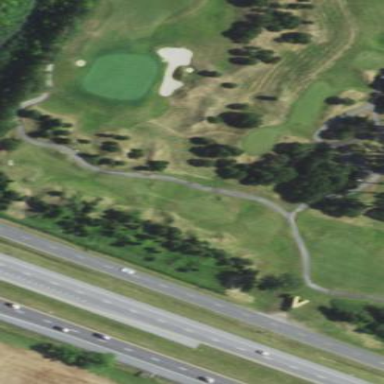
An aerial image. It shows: Grassy area designated as golf fairway.